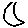
Label: moon